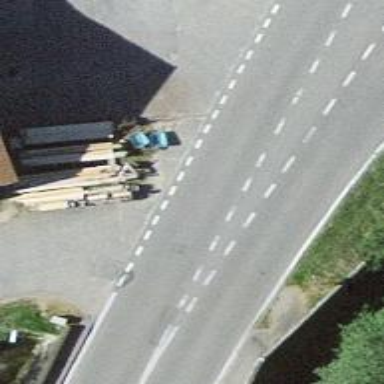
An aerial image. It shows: Bus stop equipped with public transport stop position.